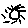
Label: sun